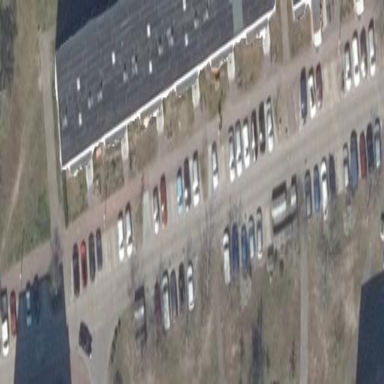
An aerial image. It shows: Street side parking on concrete surface.